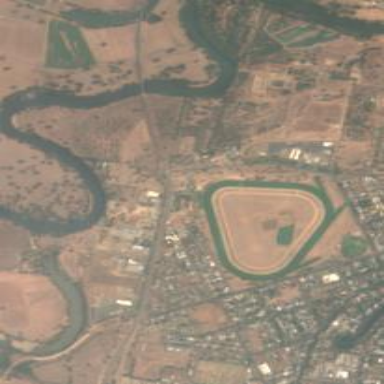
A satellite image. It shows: Recreation ground used for horse racing.